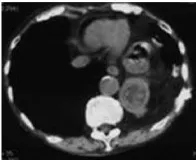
Chest CT. Show a left diaphragm hernia. The left diaphragm deviates upwards into the thoracic cavity and gastric gas is seen in the gastric body.
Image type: radiology (ct)